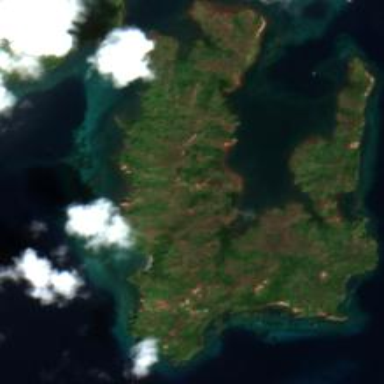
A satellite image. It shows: Island with natural coastline.